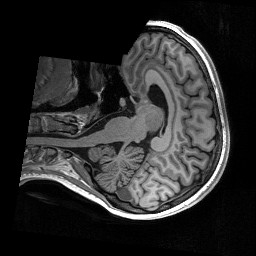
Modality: T1w
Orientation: axial
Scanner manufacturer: siemens
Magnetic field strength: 3 T
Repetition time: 2.53 s
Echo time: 0.00267 s